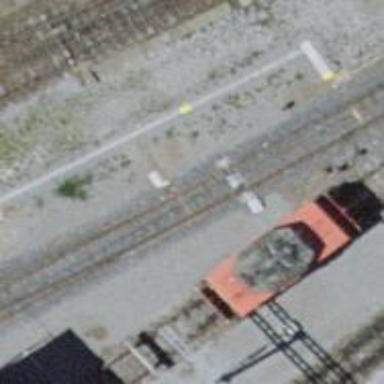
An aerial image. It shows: Railway switch.